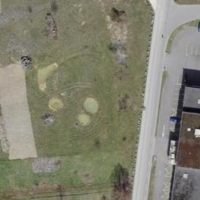
EUNIS habitat code: 54
Species observed at this site:
Phaneroptera falcata
Pseudochorthippus parallelus
Chorthippus brunneus
Calliptamus italicus
Chorthippus biguttulus